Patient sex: M
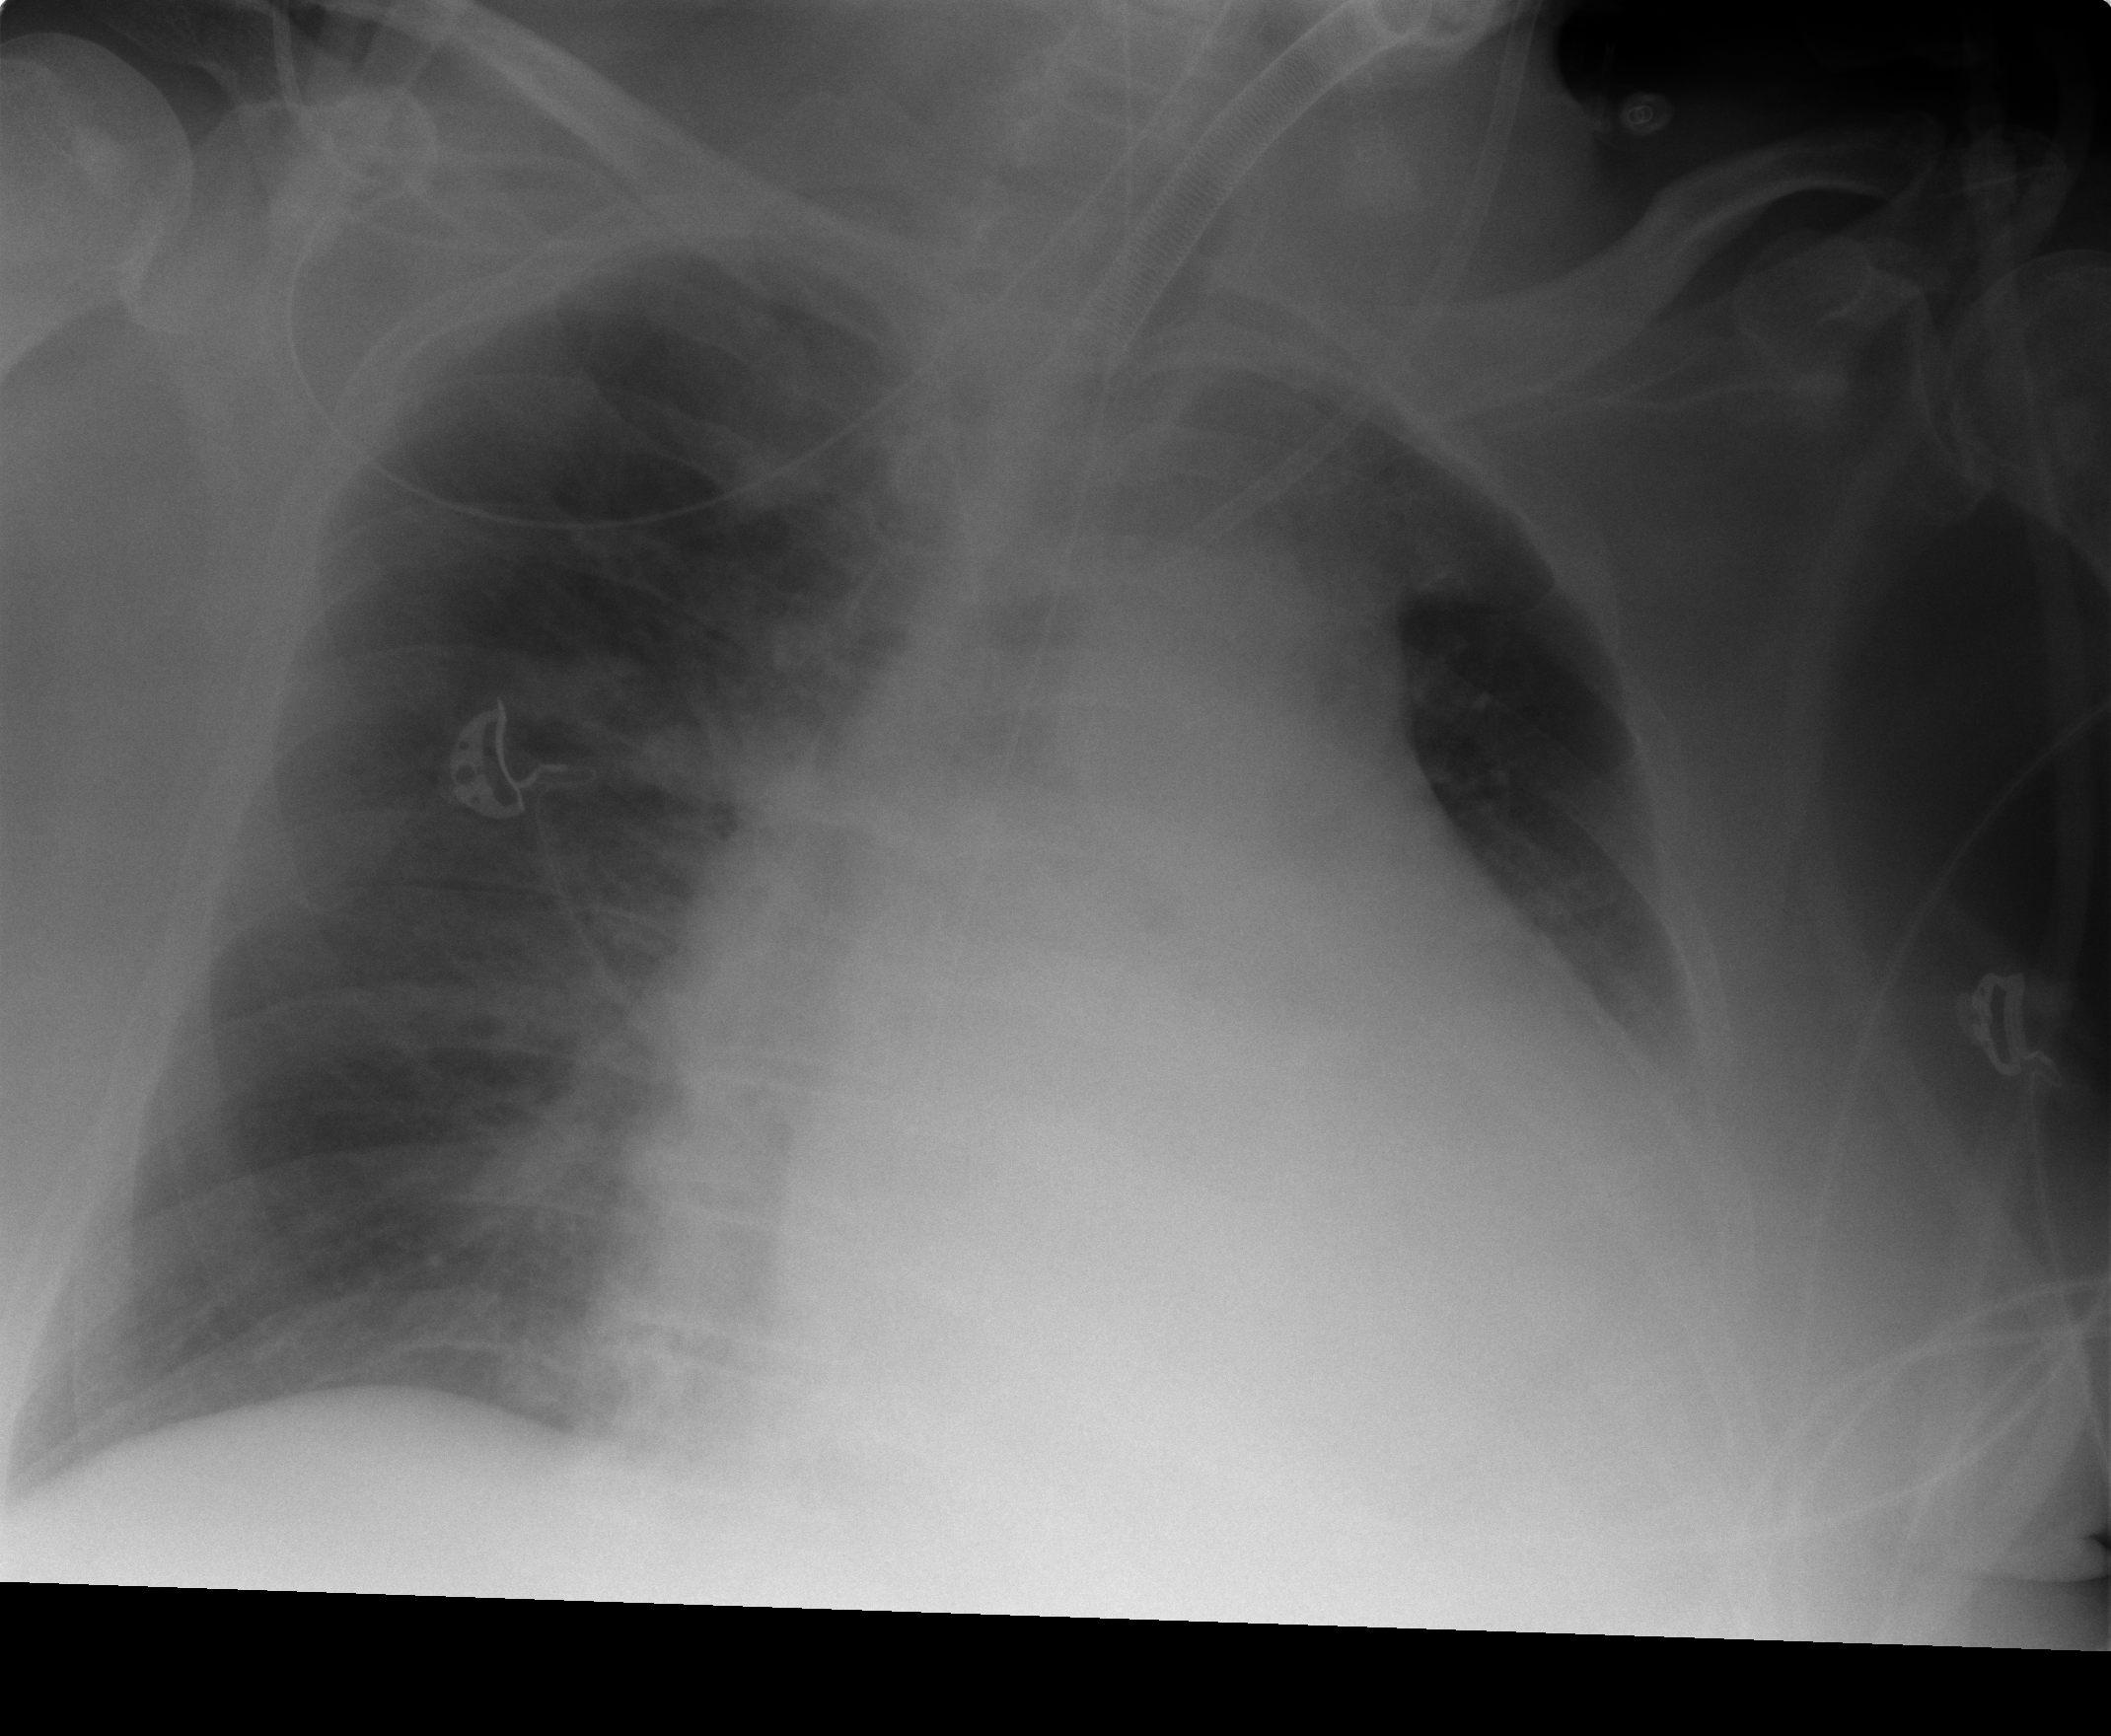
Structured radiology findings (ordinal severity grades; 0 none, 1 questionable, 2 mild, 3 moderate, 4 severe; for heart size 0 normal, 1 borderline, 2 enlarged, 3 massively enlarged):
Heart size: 3
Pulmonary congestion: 1
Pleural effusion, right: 0
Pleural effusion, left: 2
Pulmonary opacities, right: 1
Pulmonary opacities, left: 0
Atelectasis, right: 0
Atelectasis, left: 2